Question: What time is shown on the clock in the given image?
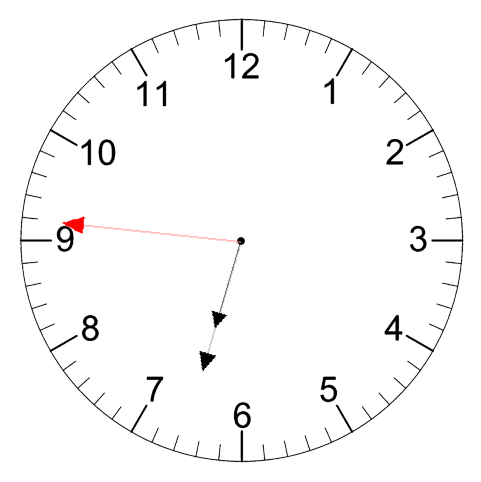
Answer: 06:32:46